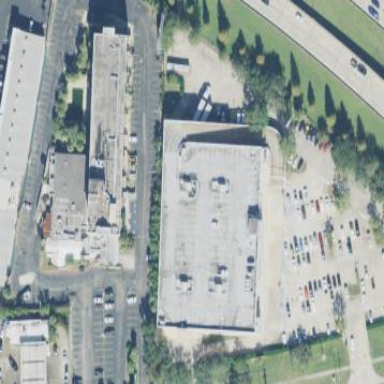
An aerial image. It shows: Building.